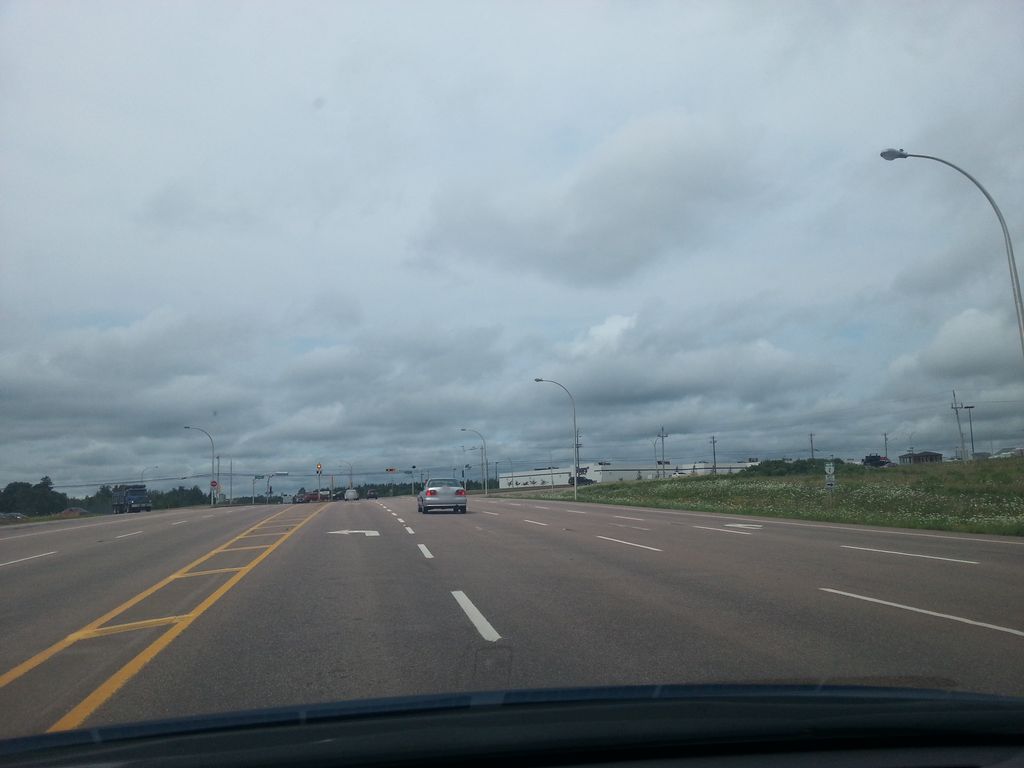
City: charlottetown